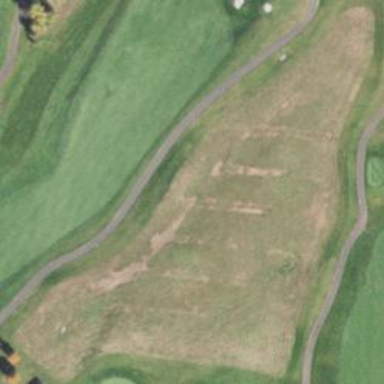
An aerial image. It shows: Rough grassy area used for golf.